Interaction volume radius: 5 \u00c5
Interaction volume height: 15 \u00c5
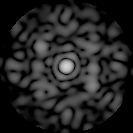
Disorder parameter: 0.6808